Interaction volume radius: 5 \u00c5
Interaction volume height: 15 \u00c5
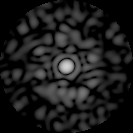
Disorder parameter: 0.7811